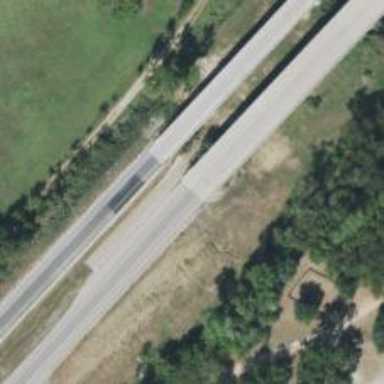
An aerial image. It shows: Trunk highway.